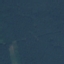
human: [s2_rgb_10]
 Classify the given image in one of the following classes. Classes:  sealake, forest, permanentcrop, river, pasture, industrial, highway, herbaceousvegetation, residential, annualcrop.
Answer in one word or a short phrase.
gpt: Forest